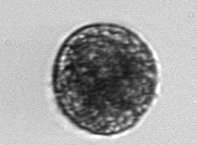
Label: Vicicitus_globosus